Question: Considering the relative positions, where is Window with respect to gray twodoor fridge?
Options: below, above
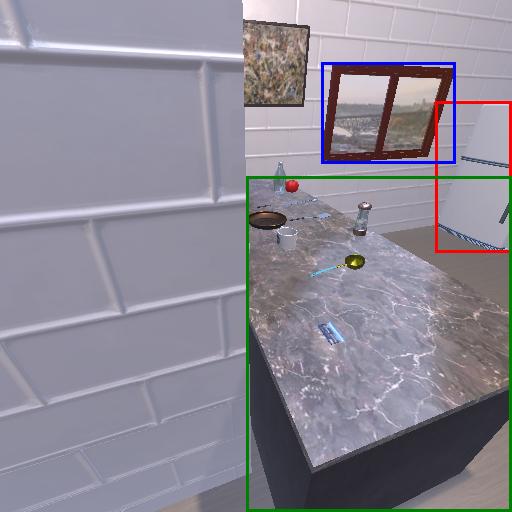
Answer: below